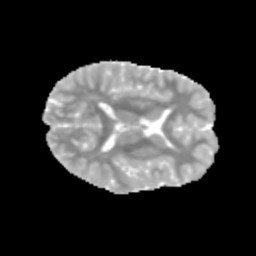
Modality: MD
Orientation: axial
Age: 10
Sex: male
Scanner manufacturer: siemens
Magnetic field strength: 3 T
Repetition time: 3.8 s
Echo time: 0.07 s